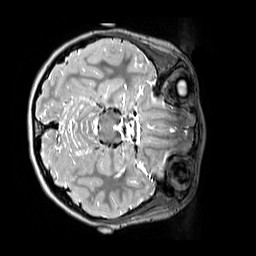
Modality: T2w
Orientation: axial
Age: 8
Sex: female
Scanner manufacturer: siemens
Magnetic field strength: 3 T
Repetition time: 3.2 s
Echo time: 0.408 s